Question: I have a 'QWidgetAction' with three 'QPushButtons' and one 'QMenu' with many actions, including one's with sub-menus. This menu looks like on the picture below, where blue line is separator.
So, when I'm trying to hover one of three buttons with mouse from menu item which have sub-menu, I have no hover effect which set from css. But when I'm trying to hover from menu item which don't have any sub-menus, all works fine and I have colored background.
So, questions is: why this works in such way and how to fix it?
I already tried to play with code and, yeah, the behavior of control is changed, but not the way I need(I got button colored but with wrong color and shape):
'''
bool CutCopyPasteWidget::eventFilter(QObject* object, QEvent* event)
{
if (object == m_cutButton || object == m_copyButton || object == m_pasteButton)
{
QEvent::Type t = event->type();
if (t == QEvent::Enter)
{
QPushButton* w = qobject_cast<QPushButton*>(object);
w->setAttribute(Qt::WA_Hover);
w->setAutoFillBackground(true);
w->update();
emit entered();
}
else if (t == QEvent::Leave)
{
QPushButton* w = qobject_cast<QPushButton*>(object);
w->setAttribute(Qt::WA_Hover, false);
w->setAutoFillBackground(false);
w->update();
}
}
return QWidget::eventFilter(object, event);
}
'''
Style:
'''
CutCopyPasteWidget QPushButton:hover:enabled
{
background: HOVERED_CONTEXT_BUTTON_GRADIENT;
border-color: HOVERED_ACTIVE_CONTEXT_BUTTON_BORDER;
}
CutCopyPasteWidget QPushButton:!hover:enabled
{
background: none;
border-color: ACTIVE_CONTEXT_BUTTON_BORDER;
}
CutCopyPasteWidget QPushButton:!hover:!enabled
{
background: none;
border-color: INACTIVE_CONTEXT_BUTTON_BORDER;
}
CutCopyPasteWidget QPushButton
{
min-width: 2pt;
}
'''

UPDATE: I have created a github <URL> with example to demonstrate the problem.
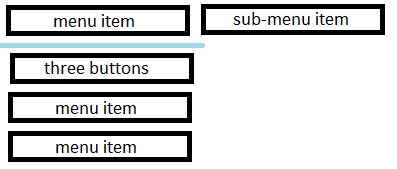
Answer: Well, I didn't find any explanations or suggestions, so I have found solution by myself.
To highlight button in 'QWidgetAction', I added dynamic property, like in the code below in a place where buttons were constucted:
'''
m_pasteButton->setProperty("mouseHover", false);
'''
Then, In installed filters on the buttons and catch 'Enter' and 'Leave' events to figure out when the mouse is hovered or not:
'''
bool CustomWidgetAction::eventFilter(QObject* object, QEvent* event)
{
if (object == m_cutButton)
{
QEvent::Type t = event->type();
if (t == QEvent::Enter)
{
QWidget* w = qobject_cast<QWidget*>(object);
w->setProperty("mouseHover", true);
w->polish(w);
}
else if (t == QEvent::Leave)
{
QWidget* w = qobject_cast<QWidget*>(object);
w->setProperty("mouseHover", false);
w->polish(w);
}
}
return QWidget::eventFilter(object, event);
}
'''
And then, in the css, I added some rules to set hover effect:
'''
CustomWidgetAction QPushButton[mouseHover="true"]:enabled
{
background: HOVERED_CONTEXT_BUTTON_GRADIENT;
border-color: HOVERED_ACTIVE_CONTEXT_BUTTON_BORDER;
}
CustomWidgetAction QPushButton[mouseHover="false"]:enabled
{
background: none;
border-color: ACTIVE_CONTEXT_BUTTON_BORDER;
}
'''